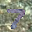
Label: 7